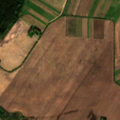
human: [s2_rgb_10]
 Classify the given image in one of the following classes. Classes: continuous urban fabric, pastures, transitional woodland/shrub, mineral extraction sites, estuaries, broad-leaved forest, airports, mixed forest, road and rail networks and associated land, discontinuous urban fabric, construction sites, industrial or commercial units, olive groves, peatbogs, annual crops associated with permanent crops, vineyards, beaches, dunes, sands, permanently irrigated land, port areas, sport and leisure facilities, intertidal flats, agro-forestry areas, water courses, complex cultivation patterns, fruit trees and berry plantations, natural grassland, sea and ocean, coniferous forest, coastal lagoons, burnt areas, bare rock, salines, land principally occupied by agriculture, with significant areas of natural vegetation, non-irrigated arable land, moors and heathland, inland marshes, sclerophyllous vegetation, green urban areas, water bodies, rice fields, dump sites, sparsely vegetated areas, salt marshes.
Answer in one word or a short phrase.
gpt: non-irrigated arable land, pastures, complex cultivation patterns, coniferous forest